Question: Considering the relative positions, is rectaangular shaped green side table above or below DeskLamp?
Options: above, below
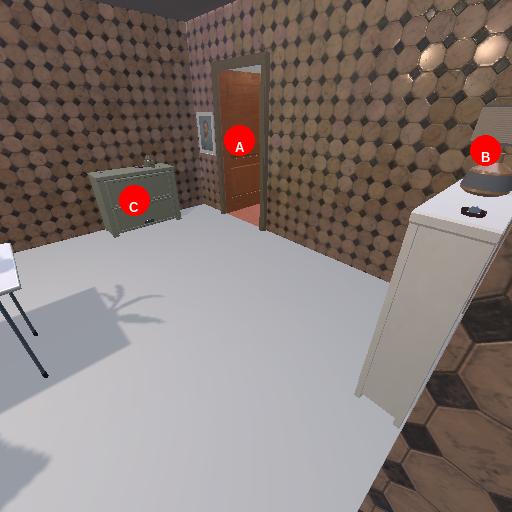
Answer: above